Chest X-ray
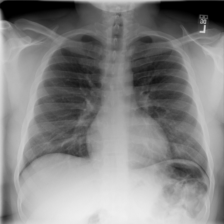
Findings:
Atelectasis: negative
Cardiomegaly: negative
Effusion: negative
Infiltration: negative
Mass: negative
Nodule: negative
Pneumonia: negative
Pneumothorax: negative
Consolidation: negative
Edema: negative
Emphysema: negative
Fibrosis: negative
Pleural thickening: negative
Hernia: negative